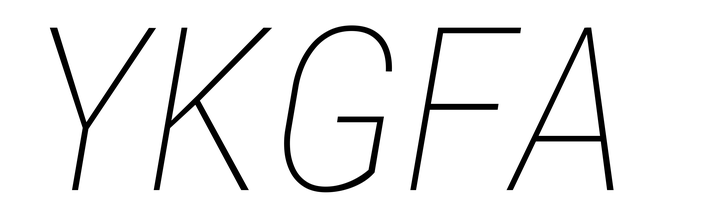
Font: Roboto-Italic_Condensed_Thin_Italic